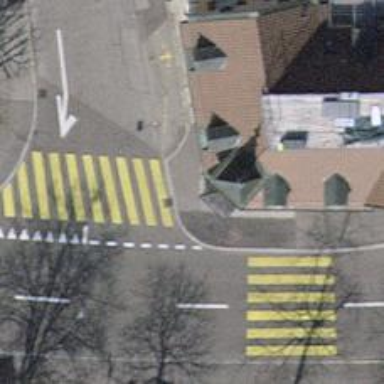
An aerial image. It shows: Kerb barrier.